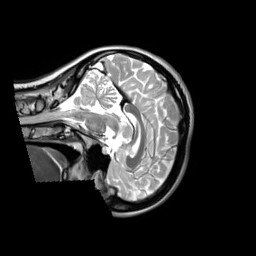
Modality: T2w
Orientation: sagittal
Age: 22
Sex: female
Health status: ill
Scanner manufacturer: siemens
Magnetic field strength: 3 T
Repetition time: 2.8 s
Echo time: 0.326 s